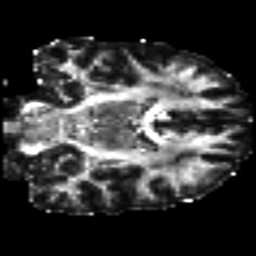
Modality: FA
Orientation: coronal
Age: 27
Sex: male
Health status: healthy
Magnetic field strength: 3 T
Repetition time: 8.4 s
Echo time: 0.0926 s